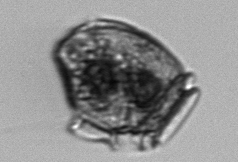
Label: Dinophysis_norvegica